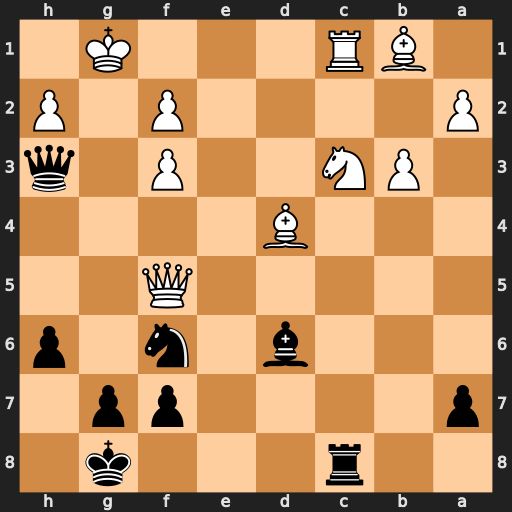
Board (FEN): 2r3k1/p4pp1/3b1n1p/5Q2/3B4/1PN2P1q/P4P1P/1BR3K1
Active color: b
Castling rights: -
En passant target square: -
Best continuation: Qxh2+ Kf1 Re8 Be4 Nxe4 Nxe4 Qh1+ Ke2 Qxc1